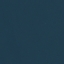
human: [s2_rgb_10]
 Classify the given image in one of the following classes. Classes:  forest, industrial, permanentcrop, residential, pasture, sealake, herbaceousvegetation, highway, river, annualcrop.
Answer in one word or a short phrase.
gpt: SeaLake